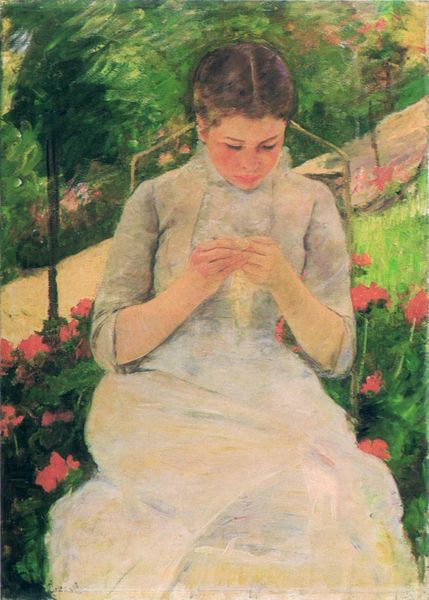
Titel: Femme cousant, Nähende Frau
Künstler: Mary Cassatt
Standort: Paris
Institution: Musée d'Orsay
Schlagwörter: baum, berg, gemälde, hand, kopf, weiß, bäume, grün, impressionismus, landschaft, mädchen, sitzen, blume, blumen, braun, frankreich, frau, frisur, grau, haar, kleid, licht, nase, renoir, stuhl, blick, blüten, gras, park, rose, rosen, rot, weg, wiese, beige, hochformat, rock, jung, arm, arme, bluse, gesicht, kragen, spitze, bildnis, hände, portrait, porträt, schauen, öl, strauch, busch, büsche, sonne, sträucher, auge, haare, sitzend, kind, mittelscheitel, rosa, scheitel, traurig, zart, garten, hellblau, sommer, wangen, lehne, abhang, hang, treppe, tulpen, stricken, zopf, monet, lesen, näherin, konzentriert, junge frau, rüschen, gedanken, geneigt, hoch, anschauen, trübner, nachdenkend, rabatte, gün, frün, ros, latz, stickerin, beleidigt, häkeln, weisses kleid, nach unten, bolero, jnug, porrät, wweg, blumenbet, 19. jahrhundert, wegschauend, haar frisur, brumen, garet, fschauen